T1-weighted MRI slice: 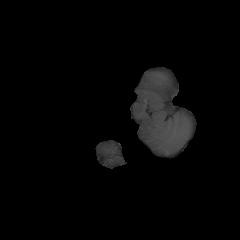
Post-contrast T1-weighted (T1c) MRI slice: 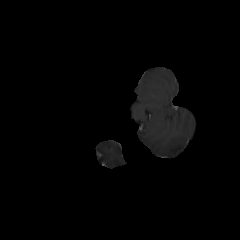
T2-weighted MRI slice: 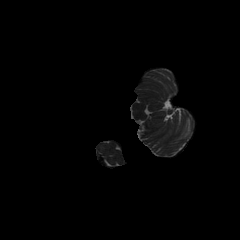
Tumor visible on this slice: no